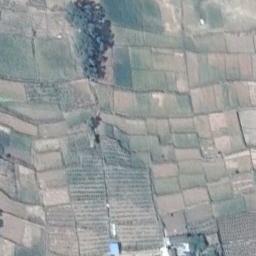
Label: terrace